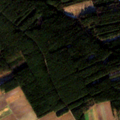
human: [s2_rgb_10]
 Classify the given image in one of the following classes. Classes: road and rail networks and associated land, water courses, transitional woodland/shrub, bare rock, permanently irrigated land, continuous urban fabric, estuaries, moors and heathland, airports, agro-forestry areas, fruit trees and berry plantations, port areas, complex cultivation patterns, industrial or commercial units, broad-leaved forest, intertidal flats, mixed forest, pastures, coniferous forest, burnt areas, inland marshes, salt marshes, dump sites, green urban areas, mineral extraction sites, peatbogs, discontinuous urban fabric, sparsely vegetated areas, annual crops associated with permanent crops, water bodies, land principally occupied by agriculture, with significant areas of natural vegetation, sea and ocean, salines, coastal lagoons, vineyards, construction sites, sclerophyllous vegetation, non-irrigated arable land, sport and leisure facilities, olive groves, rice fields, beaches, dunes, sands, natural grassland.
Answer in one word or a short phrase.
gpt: non-irrigated arable land, coniferous forest